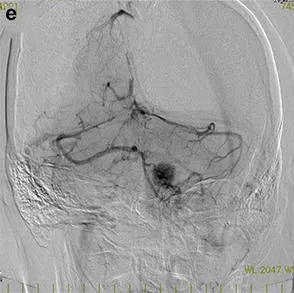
Preoperative magnetic resonance imaging and digital subtraction angiography. Indicating arteriovenous shunt [anteroposterior view.
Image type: radiology (mri)